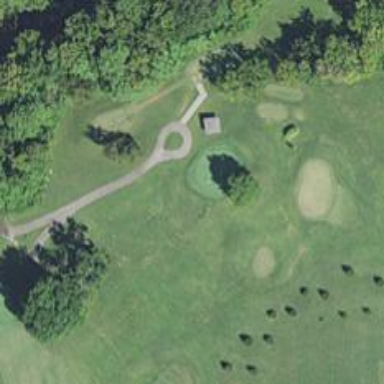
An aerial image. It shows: Golf hole.